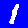
Digit: 1